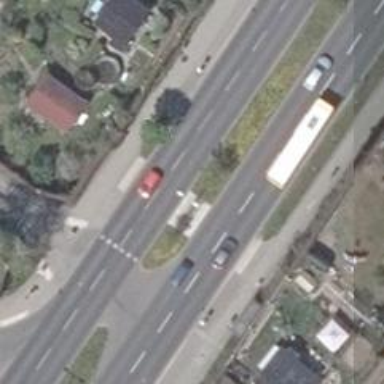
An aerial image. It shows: Uncontrolled footway crossing with central island.